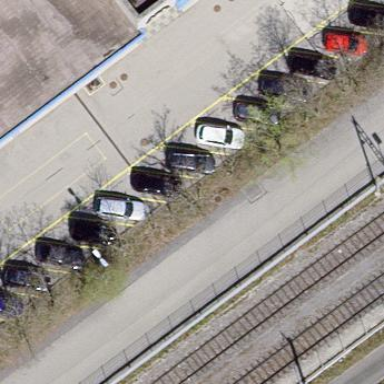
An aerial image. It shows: Parking area.